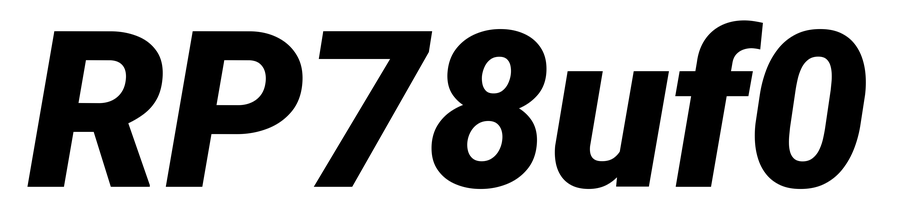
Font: Roboto-Italic_Black_Italic